Interaction volume radius: 10 \u00c5
Interaction volume height: 20 \u00c5
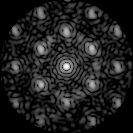
Disorder parameter: 0.4435